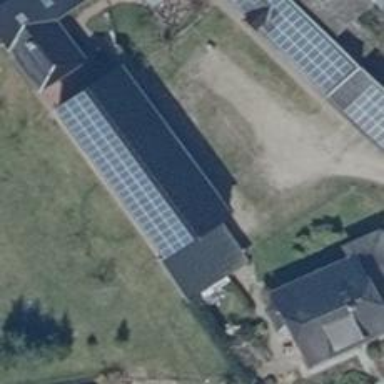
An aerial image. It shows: Small solar photovoltaic panel generator is producing electricity.